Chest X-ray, PA view. Patient: 45 years old, sex F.
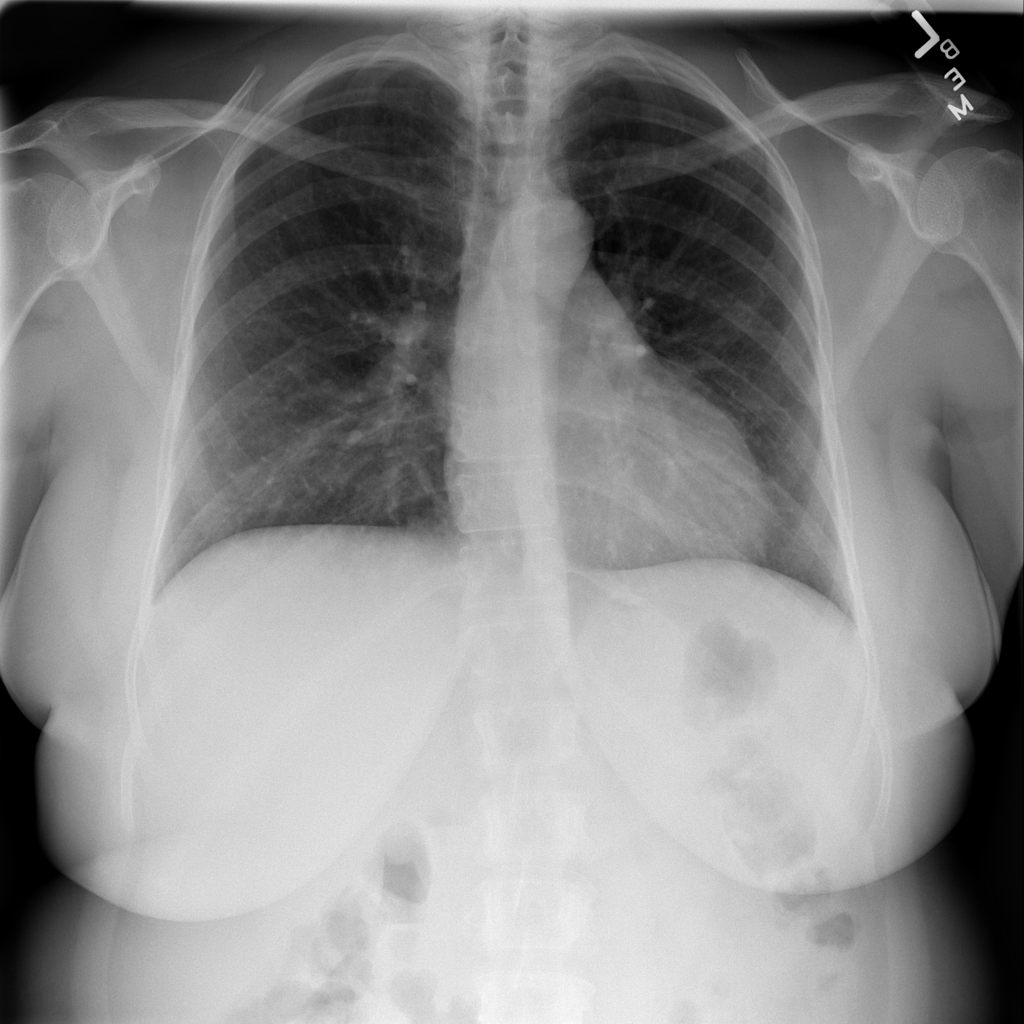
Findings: No Finding